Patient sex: M
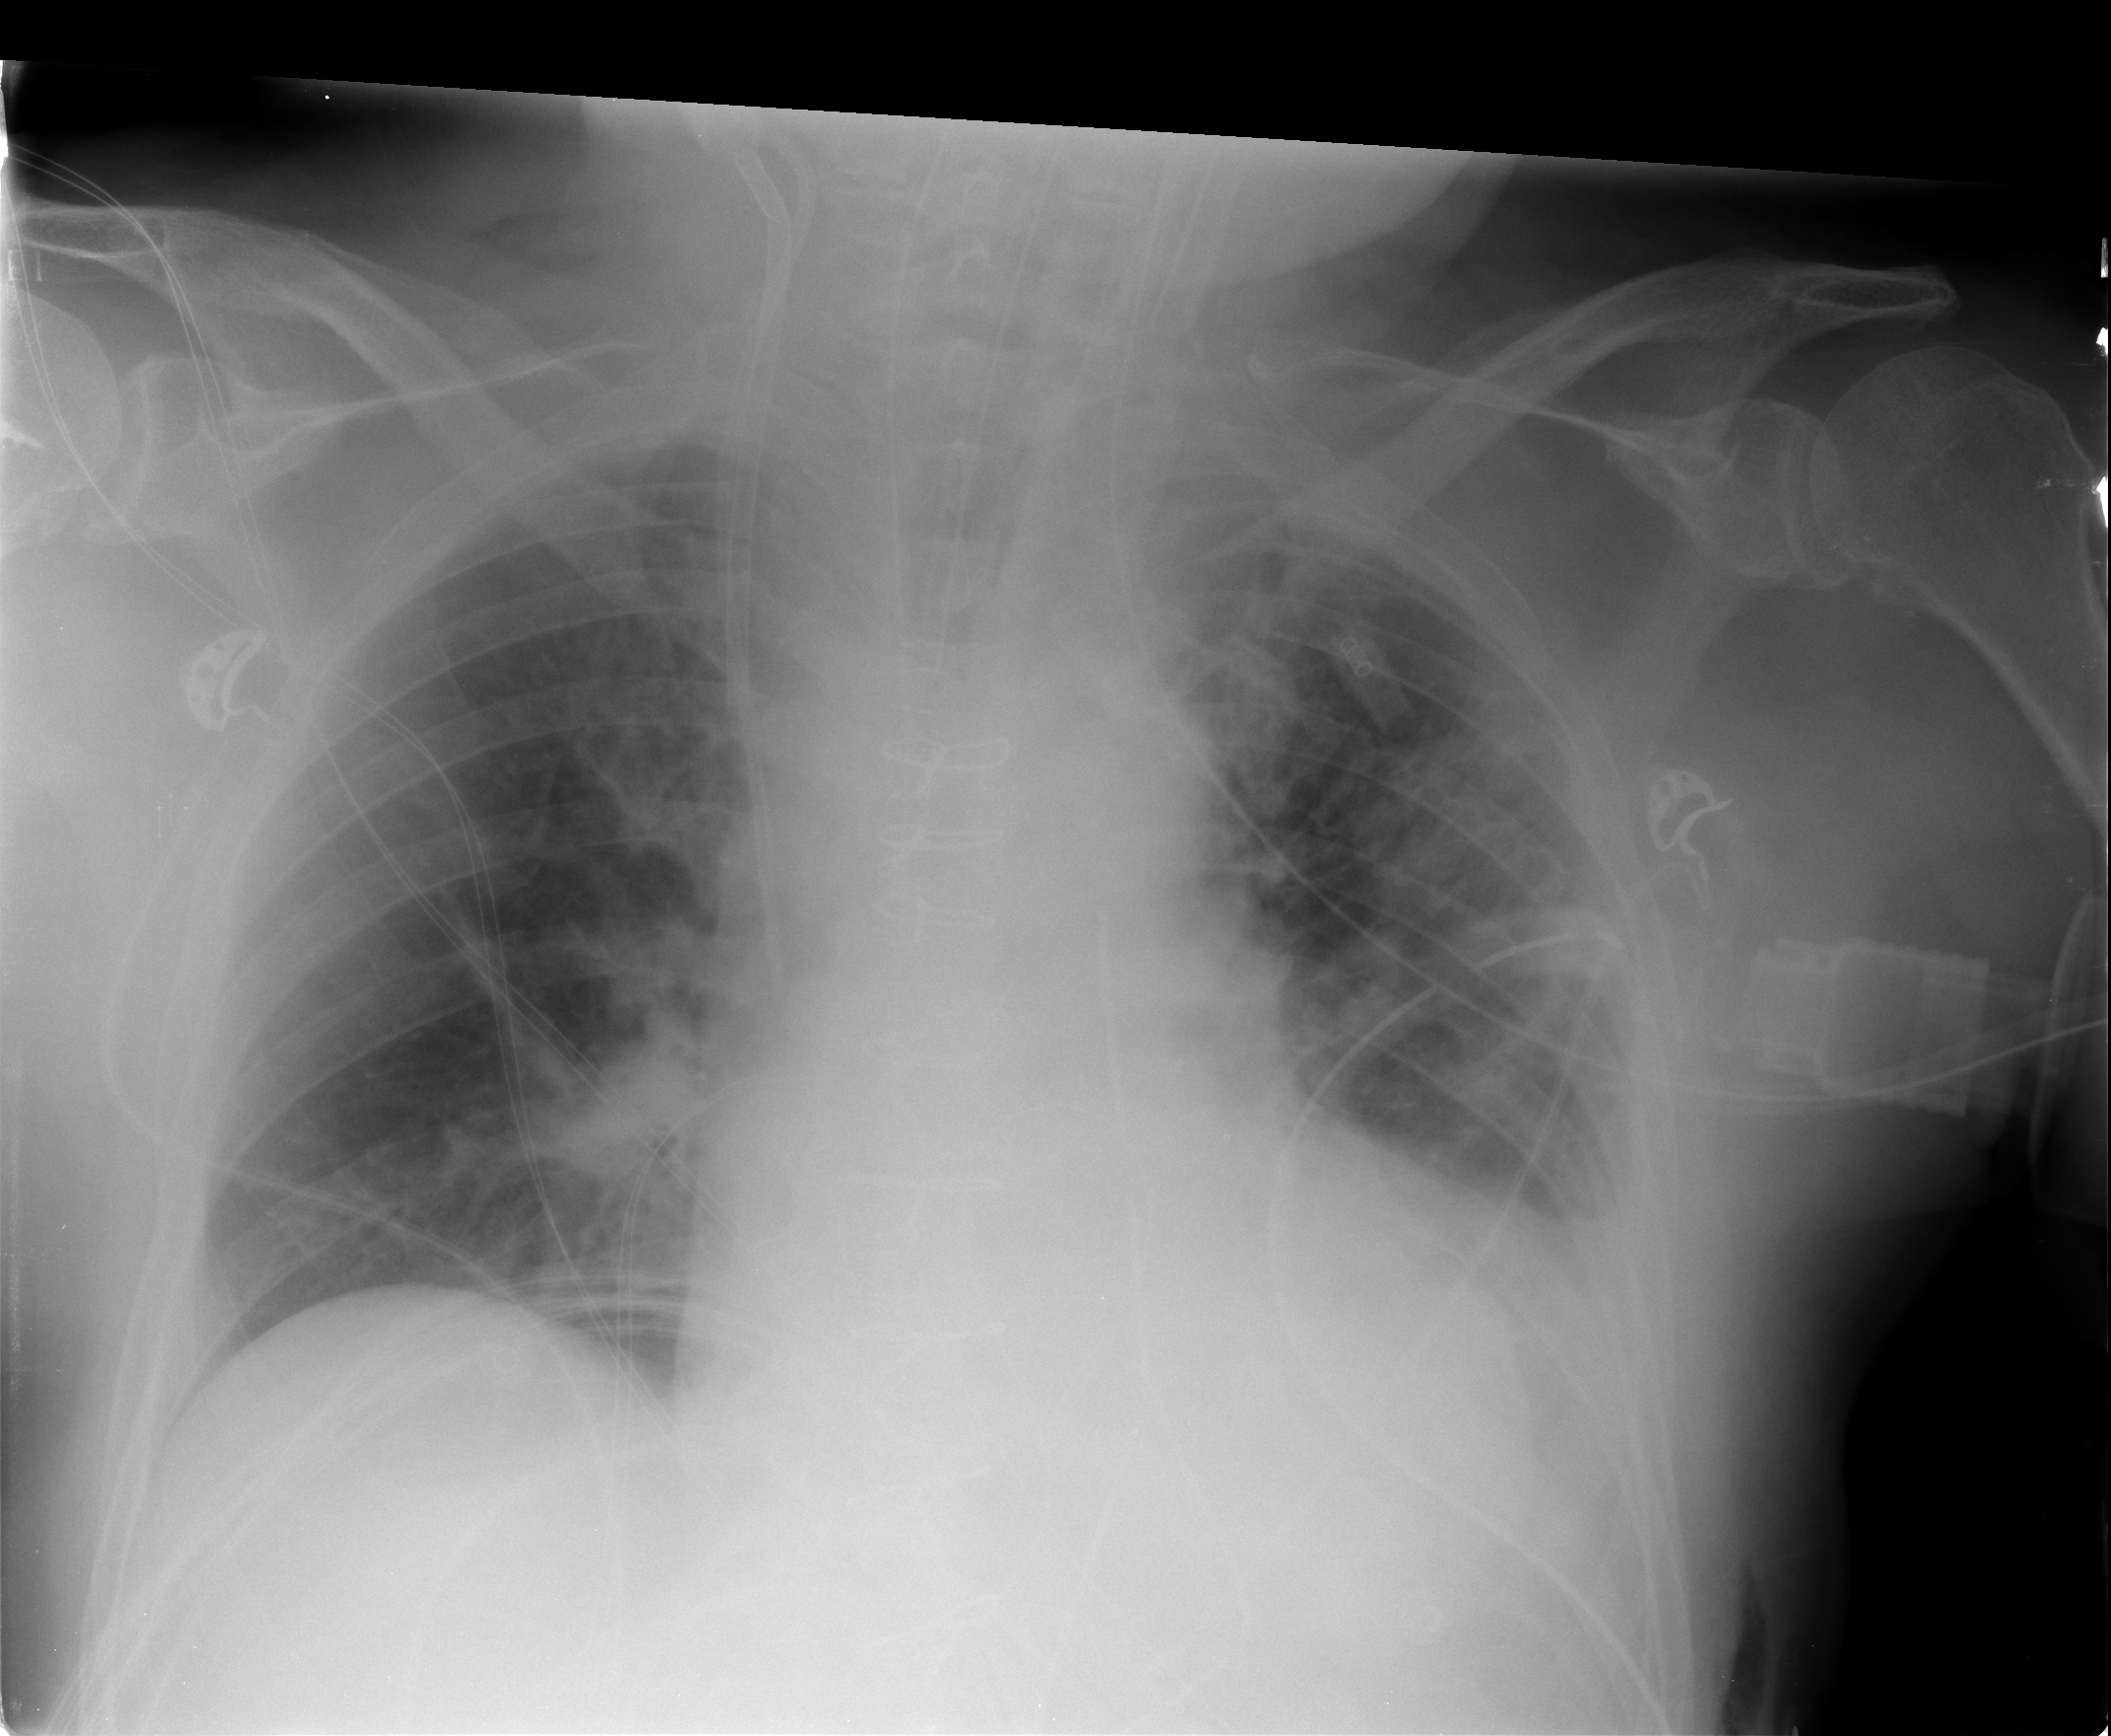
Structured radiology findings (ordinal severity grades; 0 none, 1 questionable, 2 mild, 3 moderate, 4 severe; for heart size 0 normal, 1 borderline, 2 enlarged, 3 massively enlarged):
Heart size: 0
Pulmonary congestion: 1
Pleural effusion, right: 0
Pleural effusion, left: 0
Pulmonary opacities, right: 0
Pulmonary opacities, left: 0
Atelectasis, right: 0
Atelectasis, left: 0